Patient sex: F
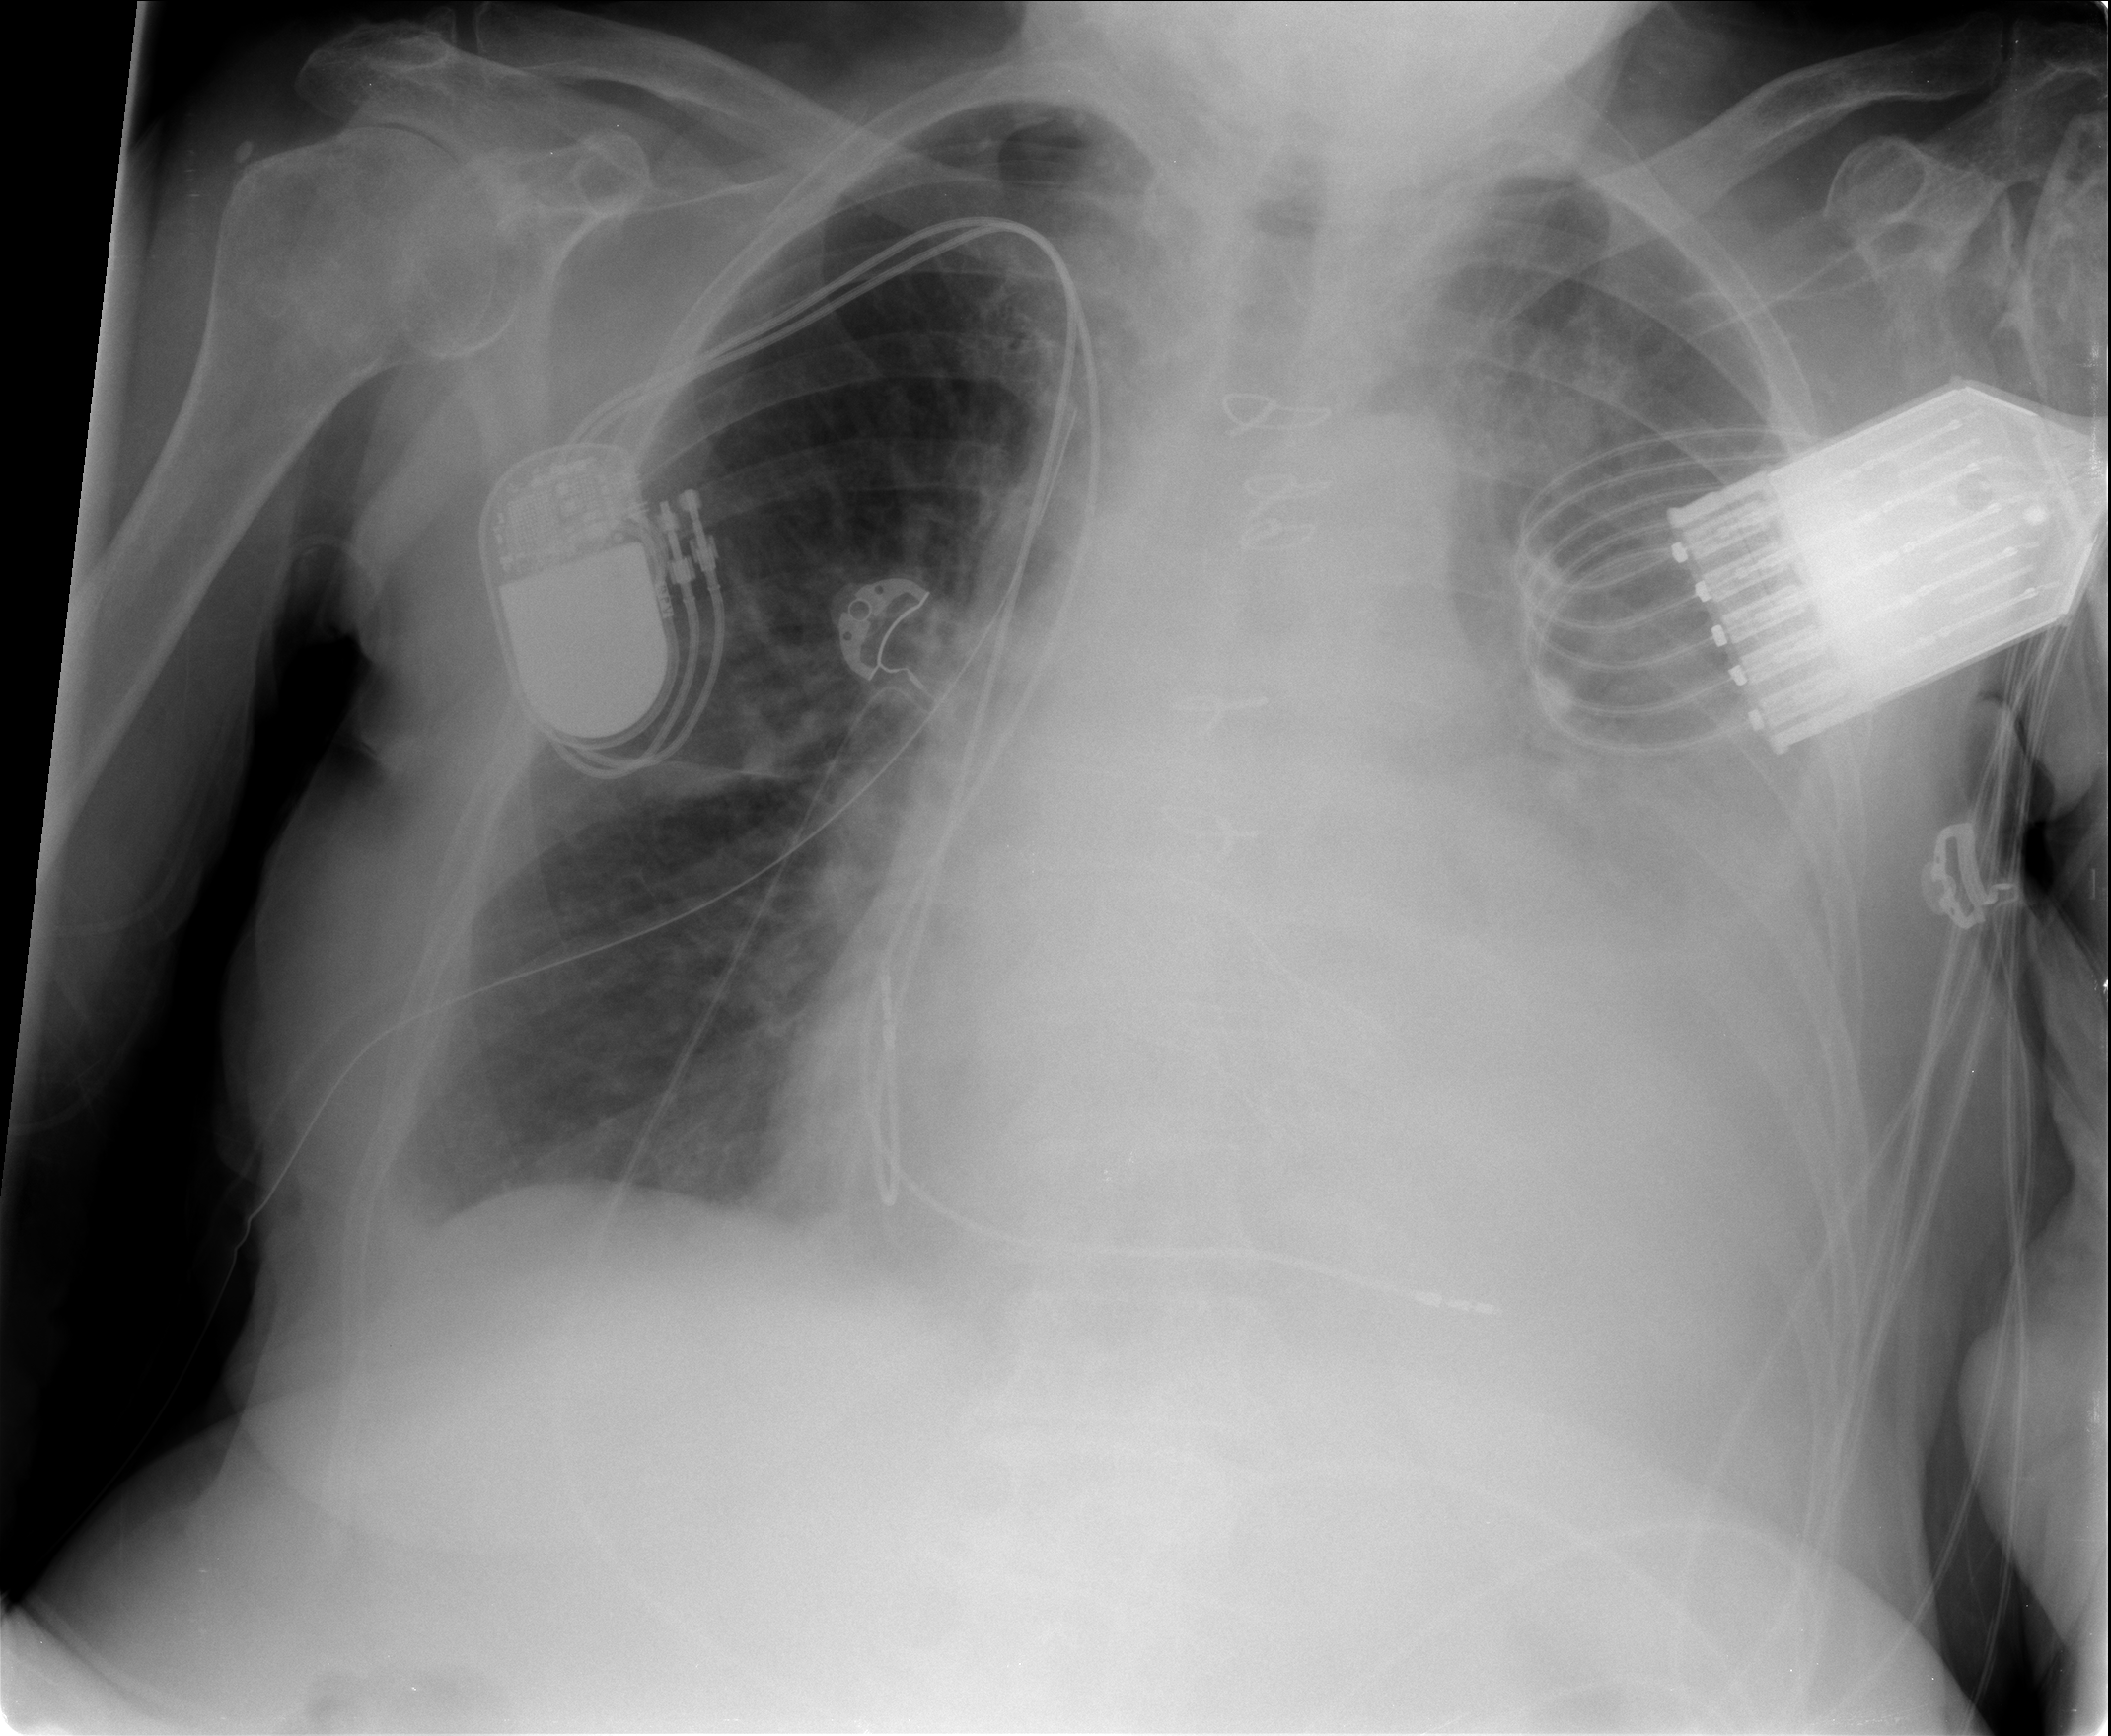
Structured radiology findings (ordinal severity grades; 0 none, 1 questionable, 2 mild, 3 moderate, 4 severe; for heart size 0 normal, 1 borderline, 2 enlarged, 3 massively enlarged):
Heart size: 3
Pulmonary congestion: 2
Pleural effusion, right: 1
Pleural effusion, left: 3
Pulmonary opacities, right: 0
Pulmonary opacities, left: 2
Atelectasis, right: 0
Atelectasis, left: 2